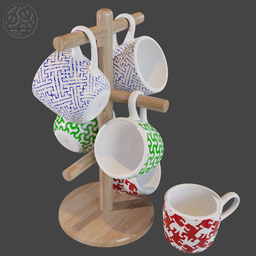
Label: tools